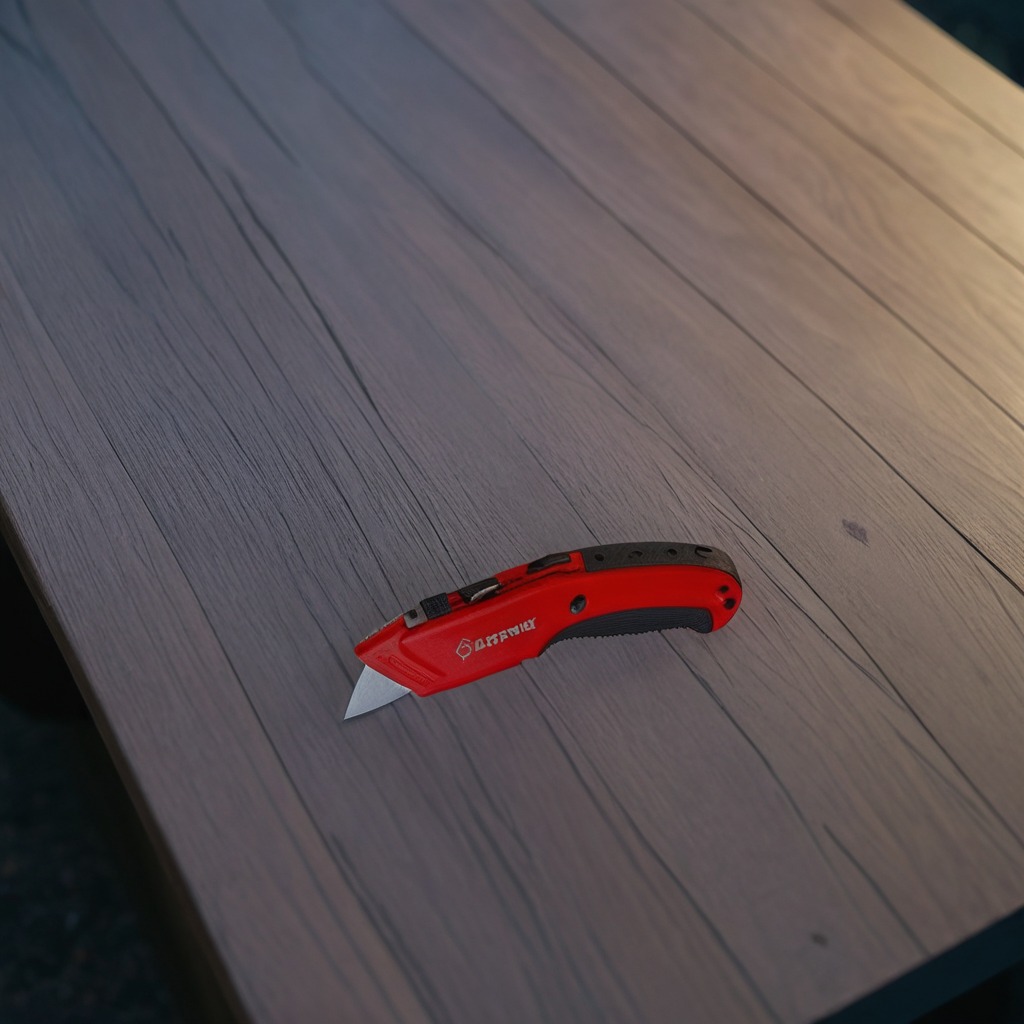
A utility knife is lying on a table with faint burn marks in a small garage at twilight.